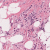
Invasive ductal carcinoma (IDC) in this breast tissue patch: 1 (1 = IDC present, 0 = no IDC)